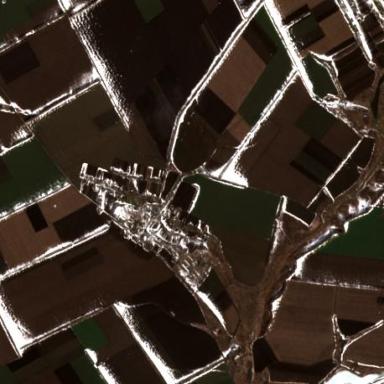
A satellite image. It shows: Picturesque farmland scene.